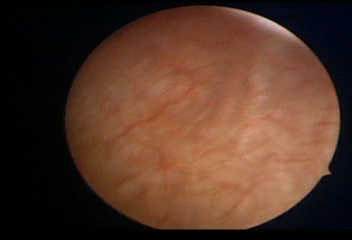
Modality: WLC
Class: Normal mucosa
Bladder cancer association: No